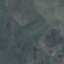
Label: HerbaceousVegetation